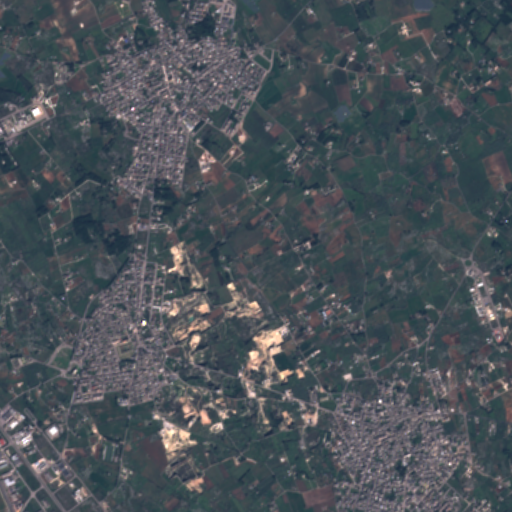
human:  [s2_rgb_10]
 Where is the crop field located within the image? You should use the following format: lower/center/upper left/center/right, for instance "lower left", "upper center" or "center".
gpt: The crop field is located in the lower center of the image.
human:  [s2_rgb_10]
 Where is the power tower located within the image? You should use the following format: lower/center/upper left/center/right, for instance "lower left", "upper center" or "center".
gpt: The power tower is located in the left of the image.
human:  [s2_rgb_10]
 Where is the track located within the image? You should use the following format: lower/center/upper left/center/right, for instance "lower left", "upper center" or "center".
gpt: There is no track in the image.